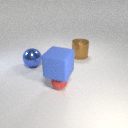
large brown metal cylinder to the right of large blue metal sphere